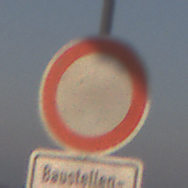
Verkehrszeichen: VerbotFahrzeugeAllerArt
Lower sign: SonstigeFahrzeugePersonengruppenFrei1
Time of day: SunriseSunset
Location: Outdoor (Nature)
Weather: PartlyCloudy
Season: NotSpecified
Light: Natural